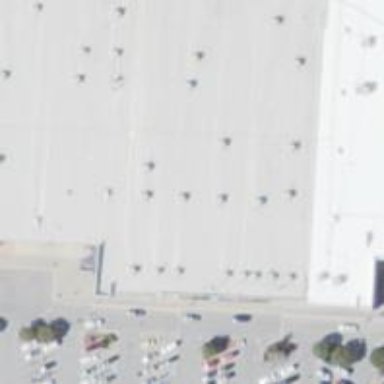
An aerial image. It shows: Commercial building housing supermarket.